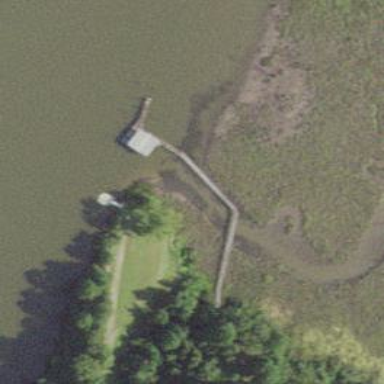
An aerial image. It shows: Man-made pier.